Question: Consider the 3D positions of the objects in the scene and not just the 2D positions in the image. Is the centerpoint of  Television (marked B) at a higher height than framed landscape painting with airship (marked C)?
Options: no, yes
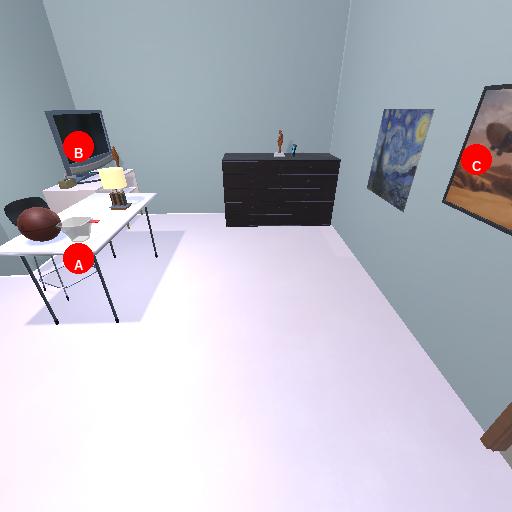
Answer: no